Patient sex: M
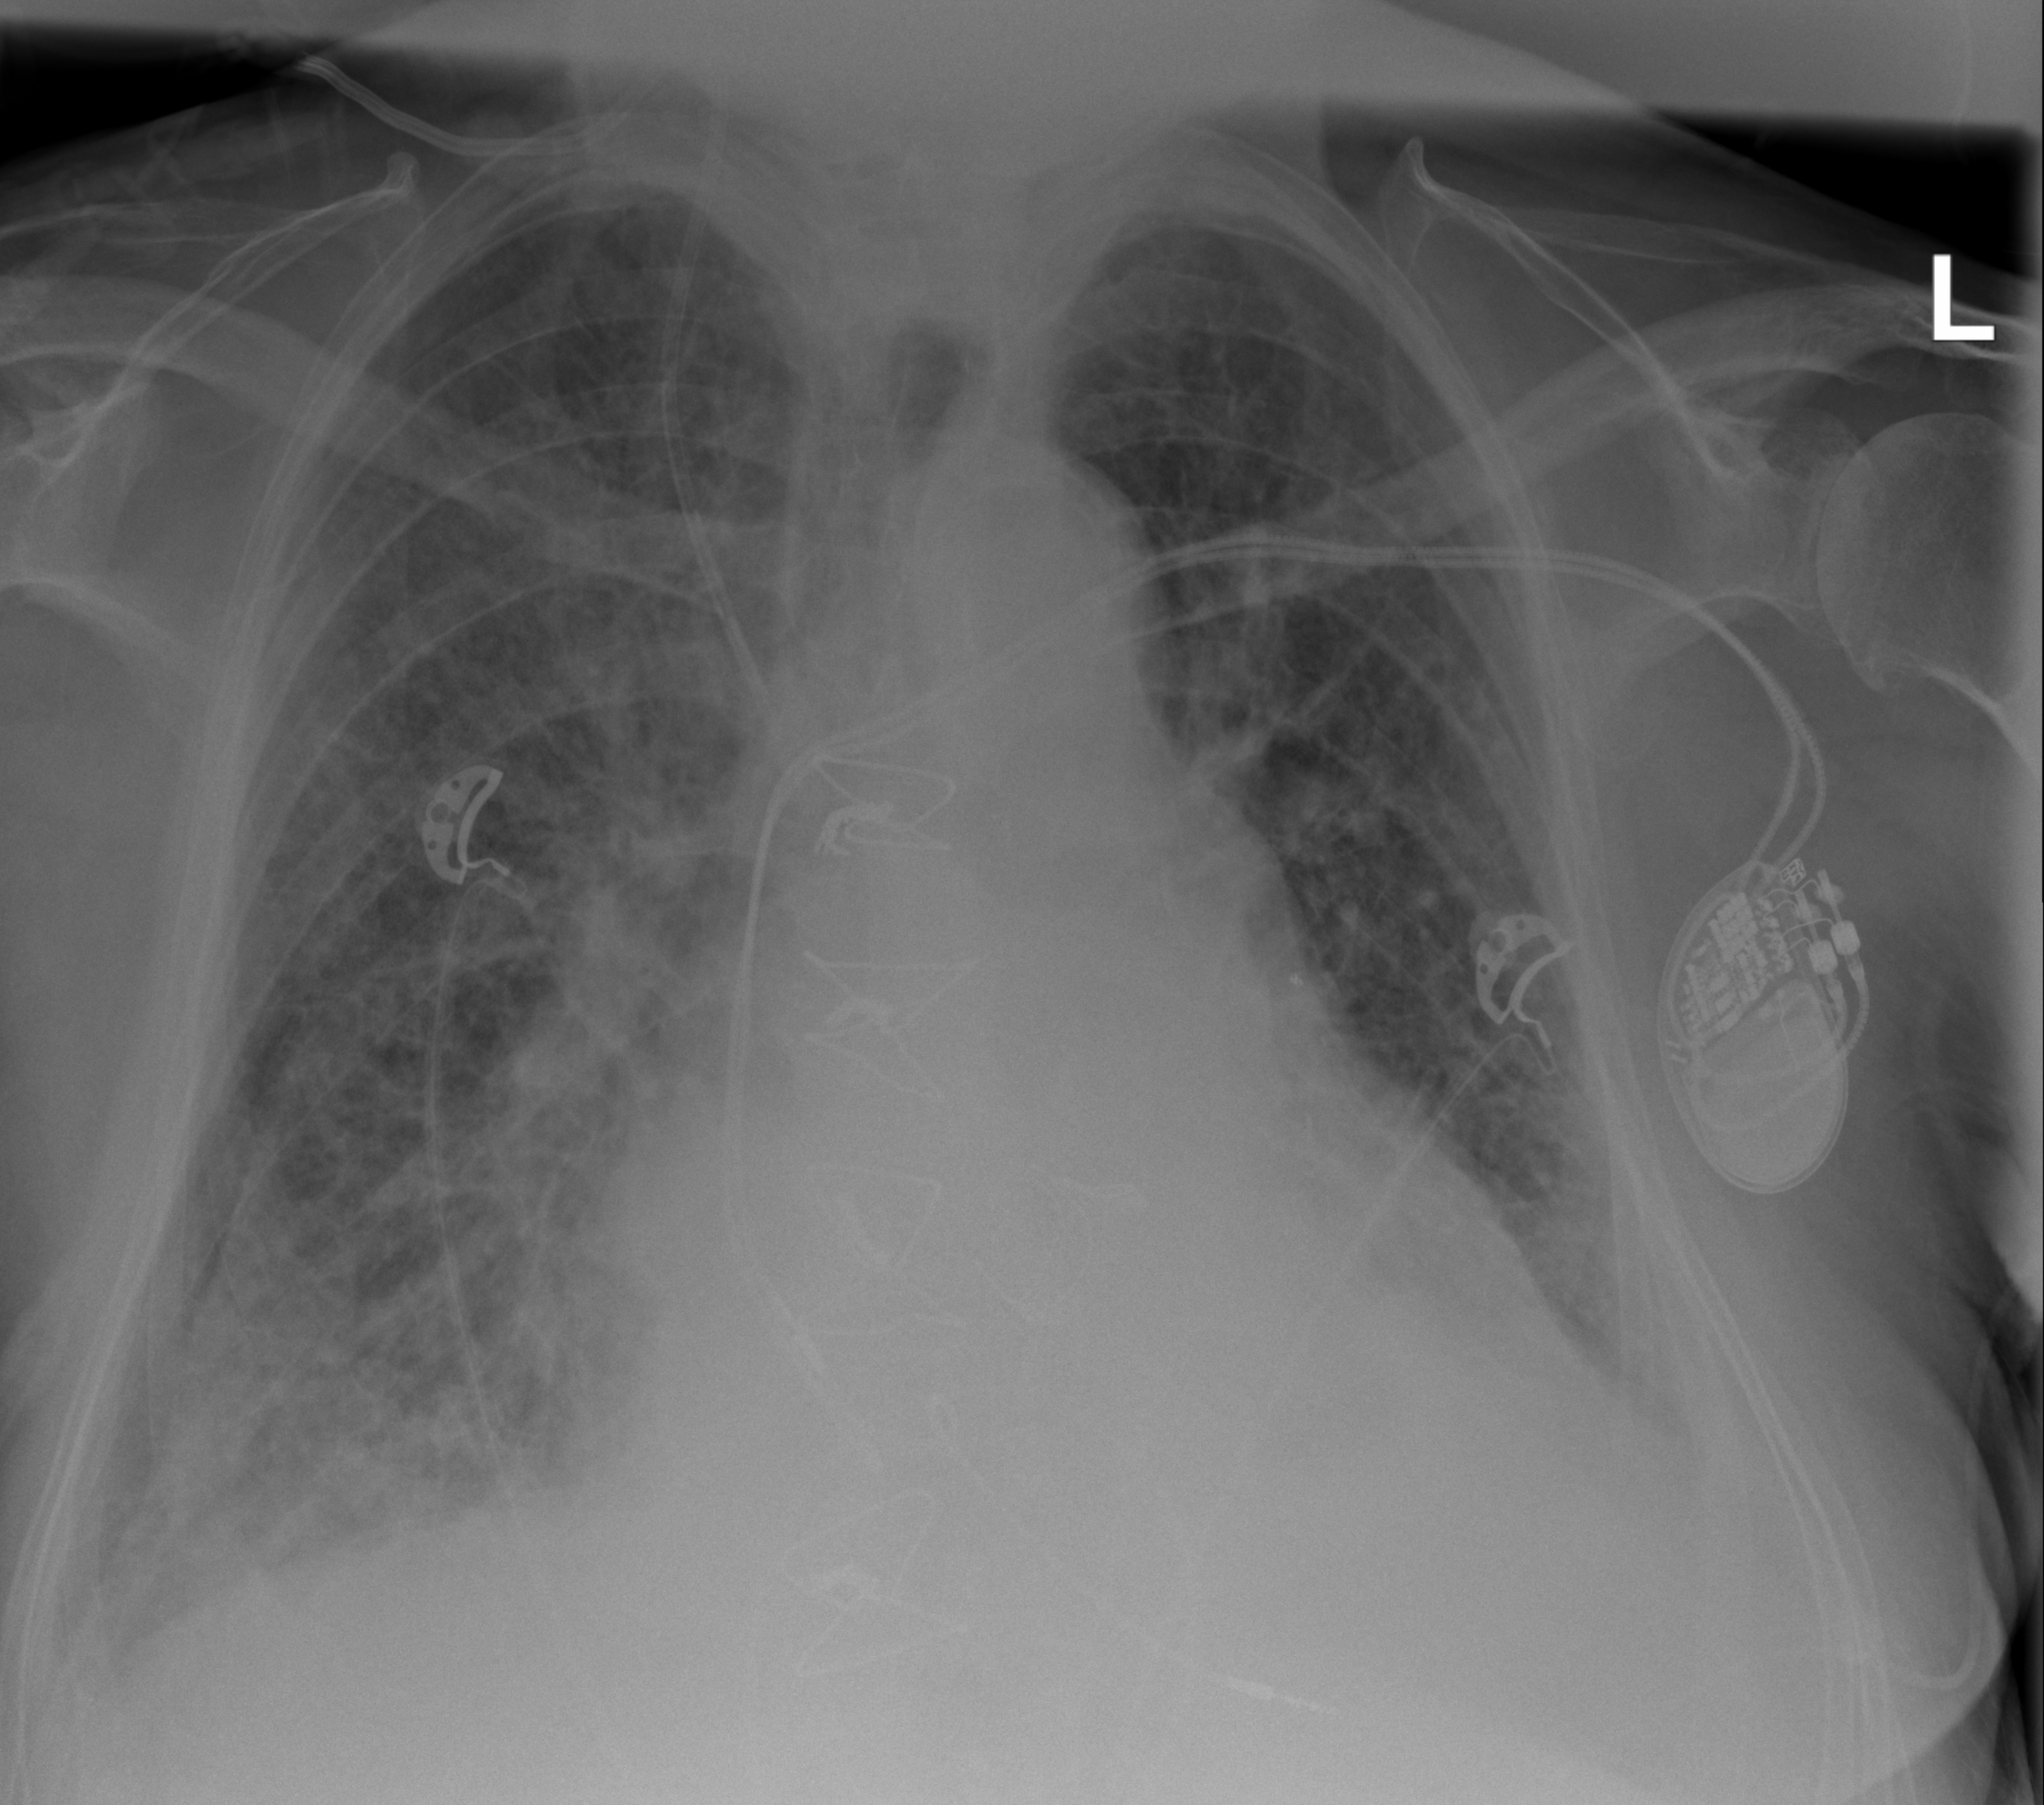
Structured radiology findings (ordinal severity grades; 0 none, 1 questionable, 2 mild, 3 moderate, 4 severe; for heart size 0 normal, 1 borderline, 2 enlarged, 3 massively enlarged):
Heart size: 2
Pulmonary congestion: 2
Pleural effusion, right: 2
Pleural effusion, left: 2
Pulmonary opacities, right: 2
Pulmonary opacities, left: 2
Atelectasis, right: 2
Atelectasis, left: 2